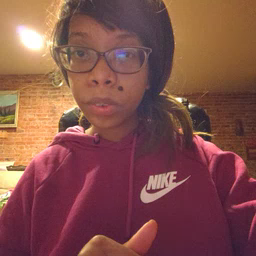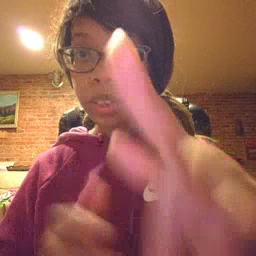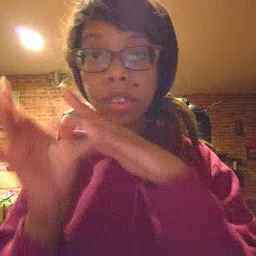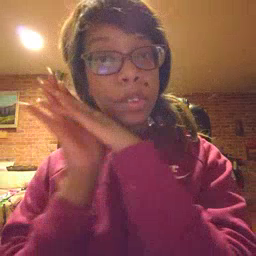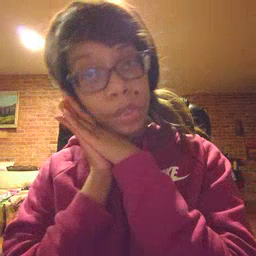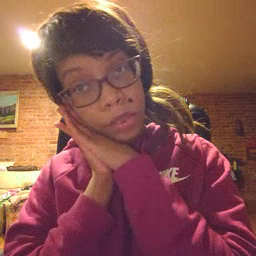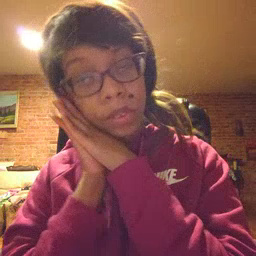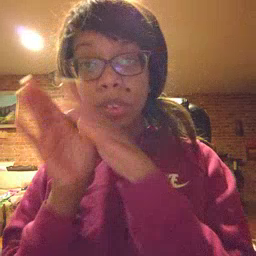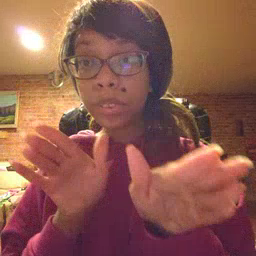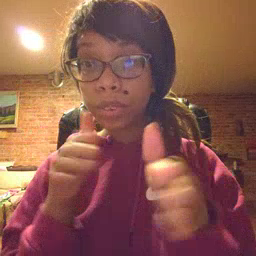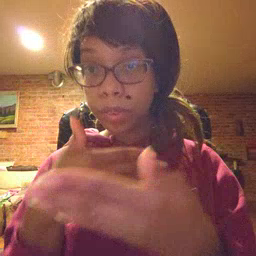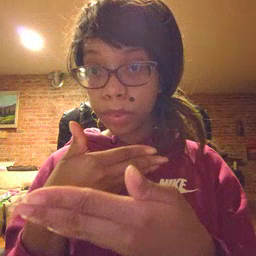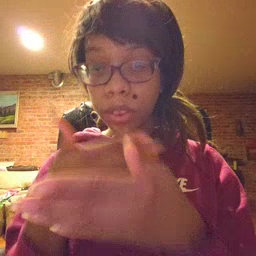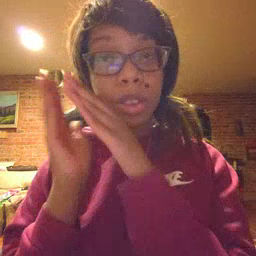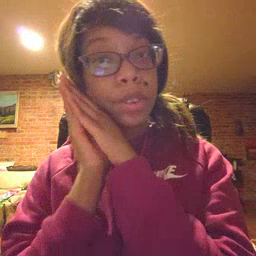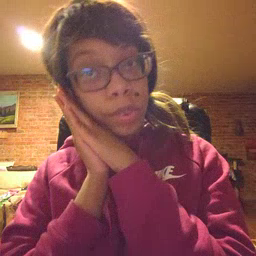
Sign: grandpa